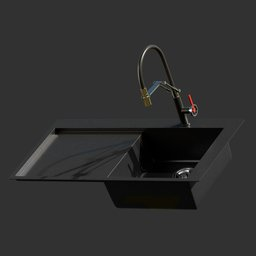
Label: appliances